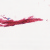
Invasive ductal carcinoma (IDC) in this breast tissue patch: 0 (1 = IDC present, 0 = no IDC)